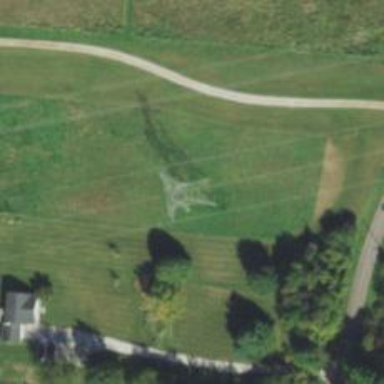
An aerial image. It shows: Lattice structure tower.